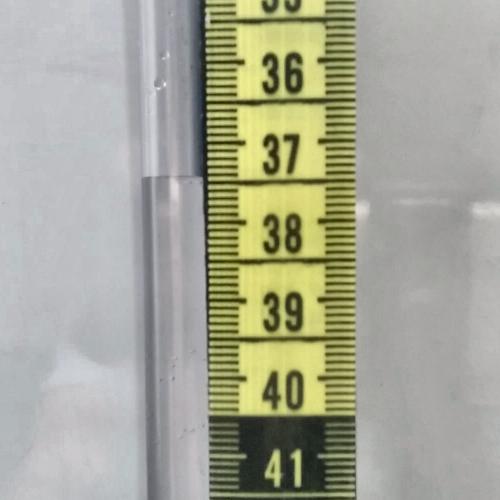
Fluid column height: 37.4 cm